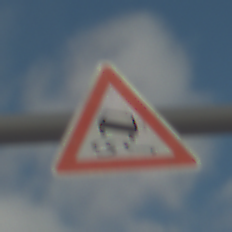
Verkehrszeichen: SchleuderOderRutschgefahr
Umgebung: Outdoor, RoadRail
Tageszeit: MorningAfternoon
Wetter: PartlyCloudy
Licht: Natural
Jahreszeit: NotSpecified
Kontrast: HighContrast